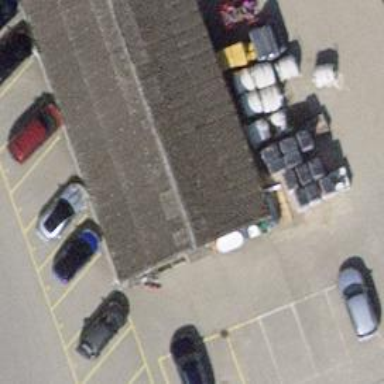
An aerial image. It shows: Street side parking area.